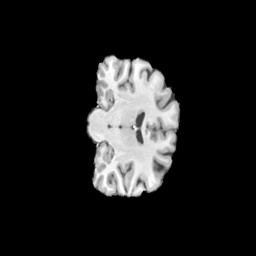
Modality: T1w
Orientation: coronal